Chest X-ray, PA view. Patient: 46 years old, sex F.
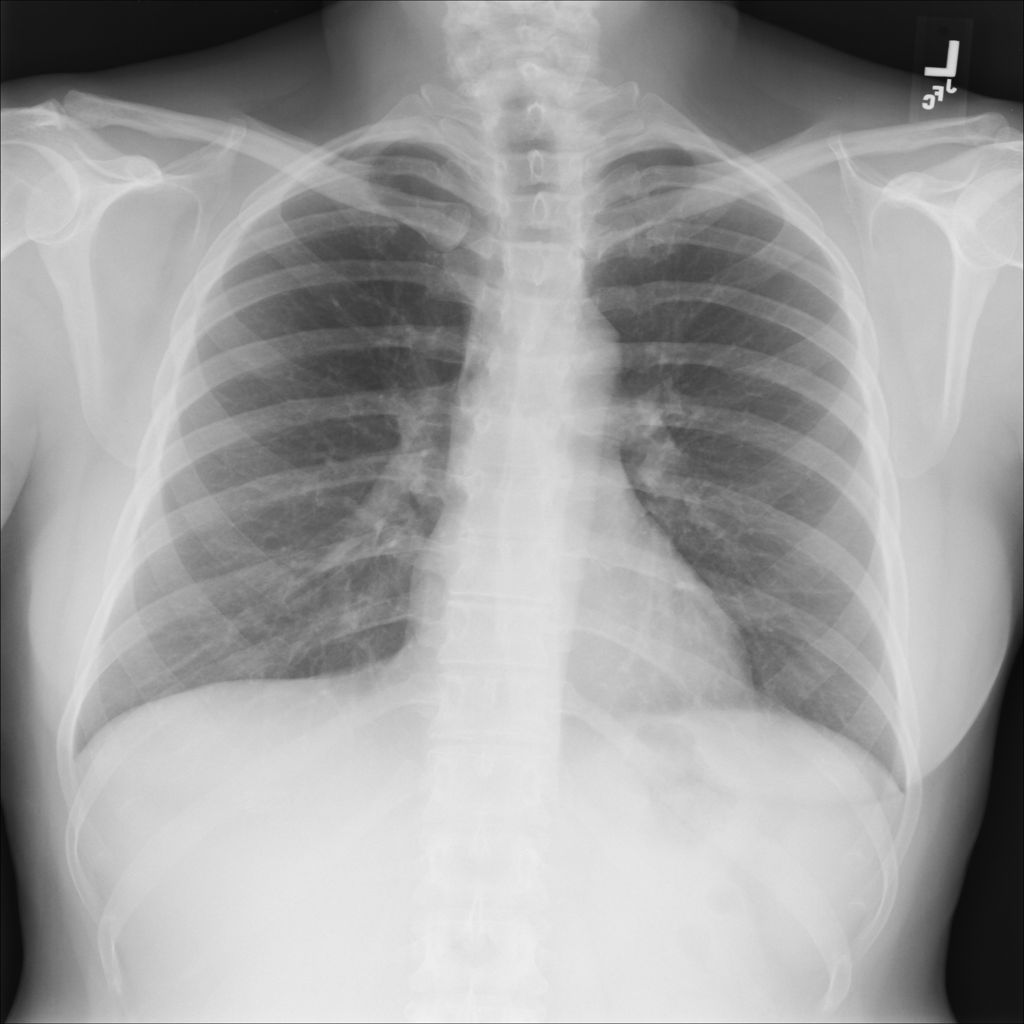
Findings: No Finding